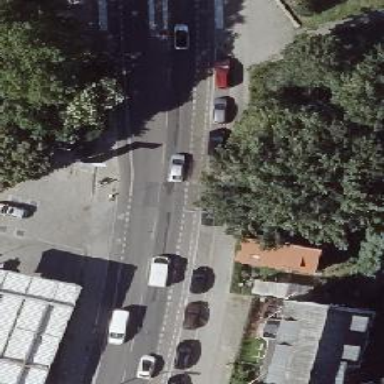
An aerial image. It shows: Tertiary road with asphalt surface. It has sidewalks on both sides and exclusive cycle lanes on both sides as well.